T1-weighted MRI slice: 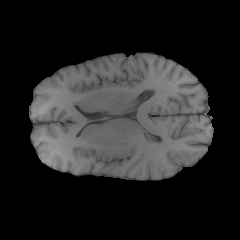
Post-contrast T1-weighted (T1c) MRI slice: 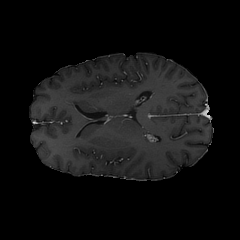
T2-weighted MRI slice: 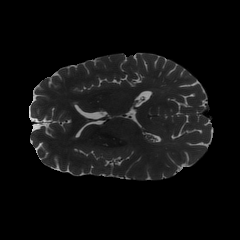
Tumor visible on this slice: no